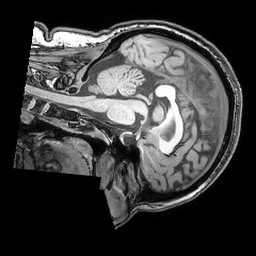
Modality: T1w
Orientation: sagittal
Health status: ill
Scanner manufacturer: philips
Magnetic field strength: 3 T
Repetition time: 0.007 s
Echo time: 0.0035 s